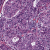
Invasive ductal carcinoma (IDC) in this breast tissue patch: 1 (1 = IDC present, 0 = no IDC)